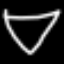
Label: diamond